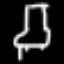
Label: chair